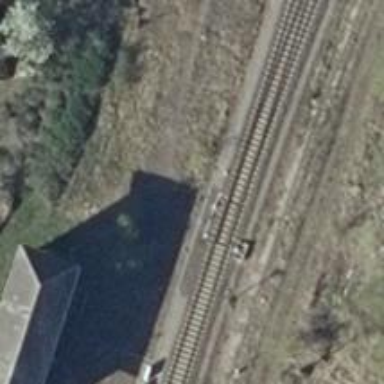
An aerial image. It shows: Railway switch.